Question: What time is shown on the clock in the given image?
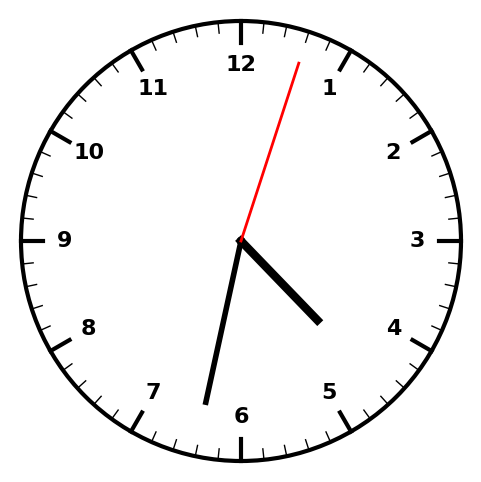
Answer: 04:32:03